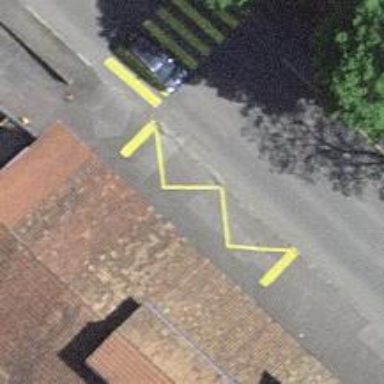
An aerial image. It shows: Bus stop with platform for public transport.